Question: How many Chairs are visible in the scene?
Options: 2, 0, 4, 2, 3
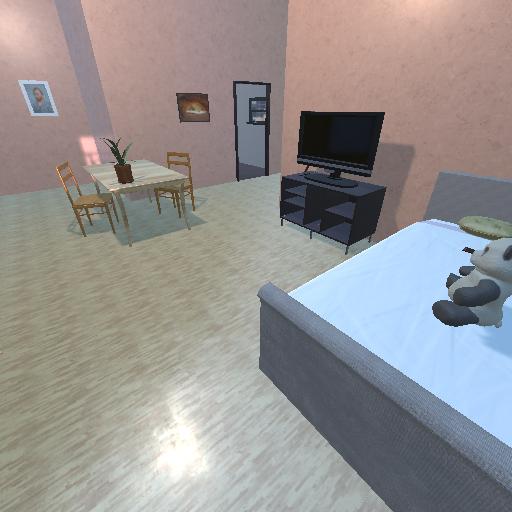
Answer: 2